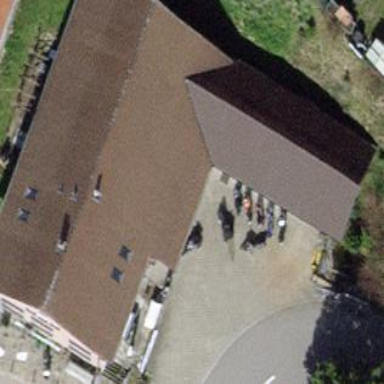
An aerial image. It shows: Detached building with unique double saltbox roof shape.